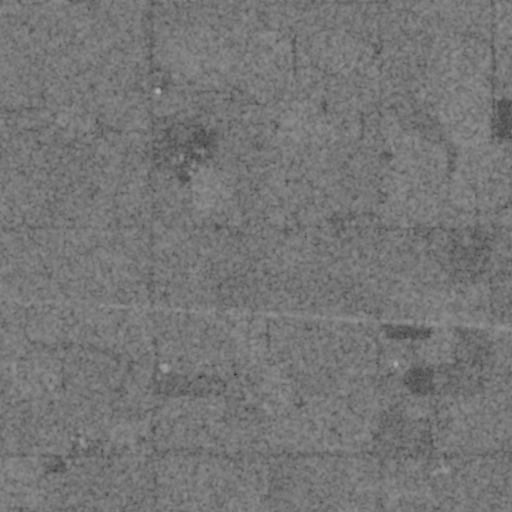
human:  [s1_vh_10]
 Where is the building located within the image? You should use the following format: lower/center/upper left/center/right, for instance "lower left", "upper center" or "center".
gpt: The building is located in the lower right of the image.
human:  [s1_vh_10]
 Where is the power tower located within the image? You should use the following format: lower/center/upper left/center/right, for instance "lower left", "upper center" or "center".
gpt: There is no power tower in the image.

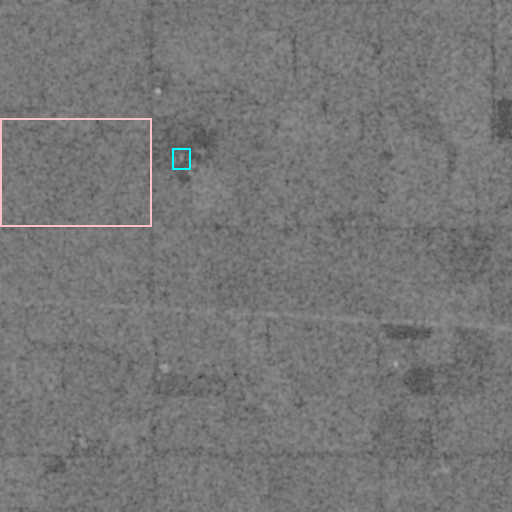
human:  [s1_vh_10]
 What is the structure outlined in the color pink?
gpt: The structure outlined in pink is a crop field.
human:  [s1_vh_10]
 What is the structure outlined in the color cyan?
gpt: The structure outlined in cyan is a building.
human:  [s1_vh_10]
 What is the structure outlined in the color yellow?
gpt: There is no yellow outline.